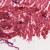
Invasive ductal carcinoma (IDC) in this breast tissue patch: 0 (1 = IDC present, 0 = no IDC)